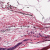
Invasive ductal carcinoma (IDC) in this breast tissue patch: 0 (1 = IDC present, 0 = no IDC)